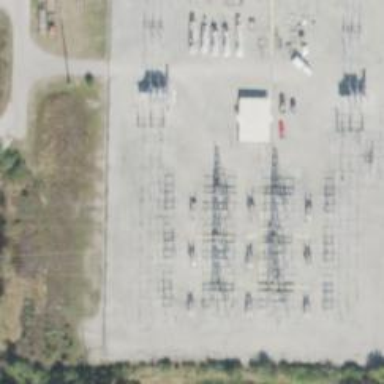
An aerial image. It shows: Switch used for power control.